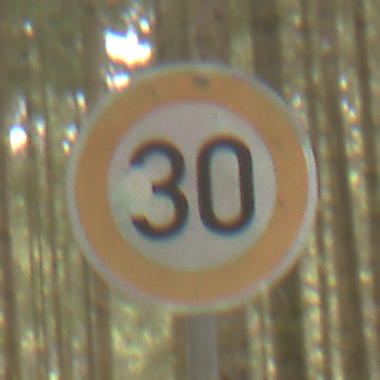
Verkehrszeichen: Geschwindigkeit30
Umgebung: Outdoor, Nature
Tageszeit: MorningAfternoon
Wetter: Overcast
Licht: Natural
Jahreszeit: Winter
Kontrast: LowContrast